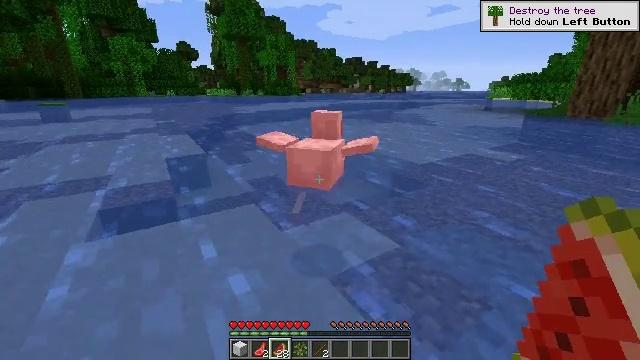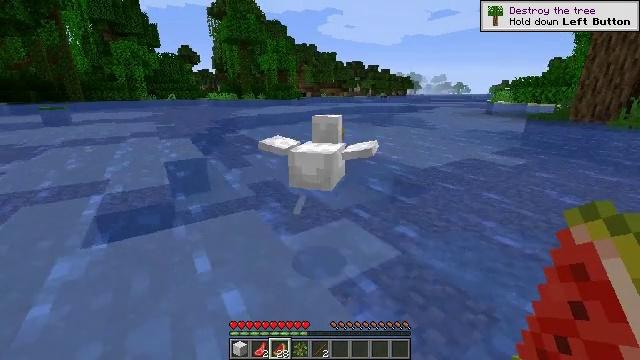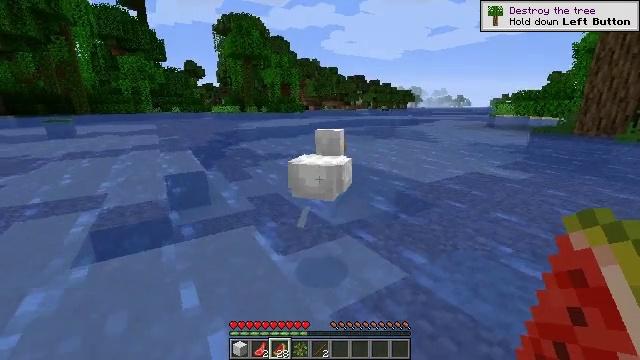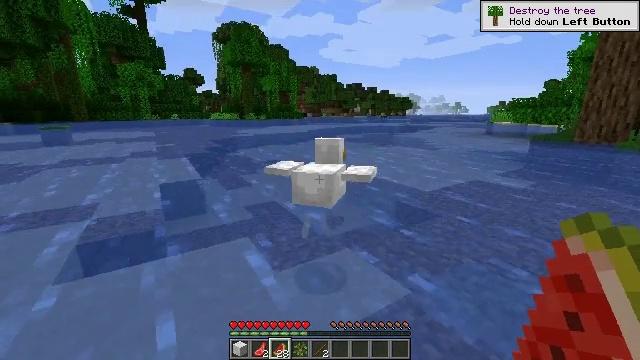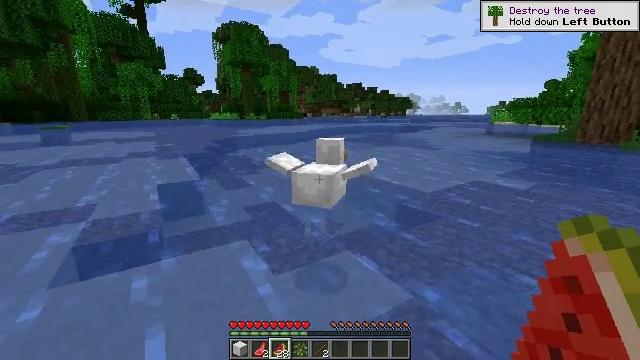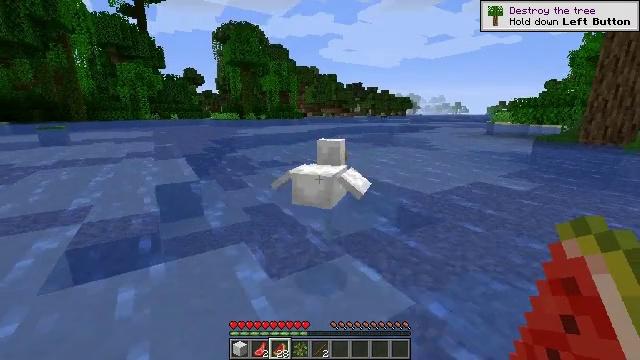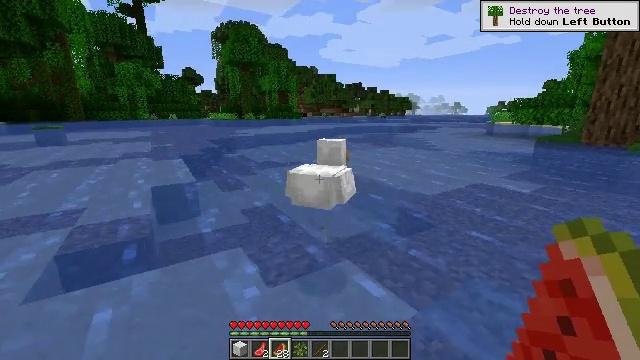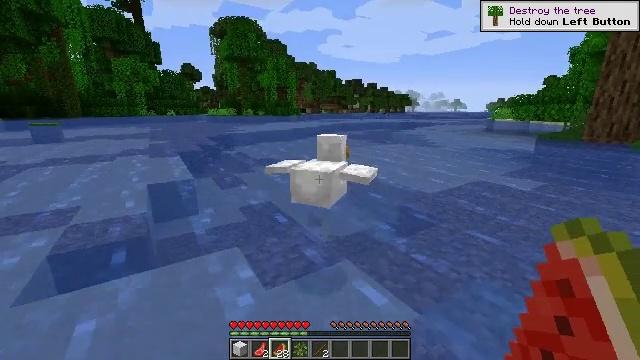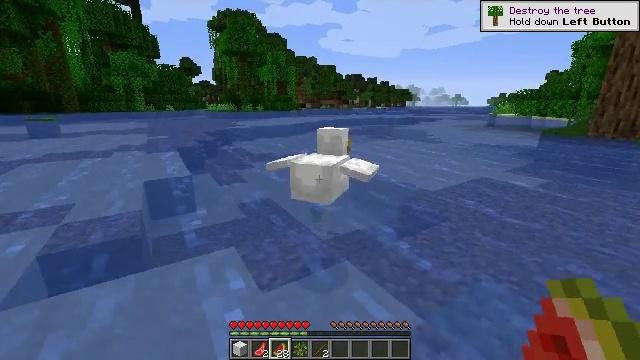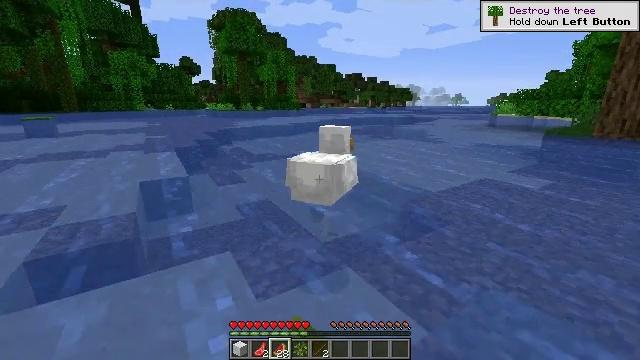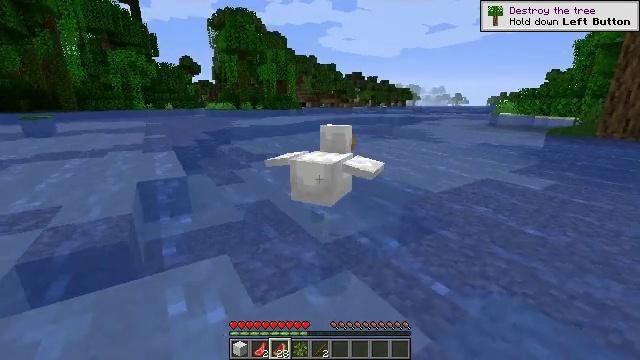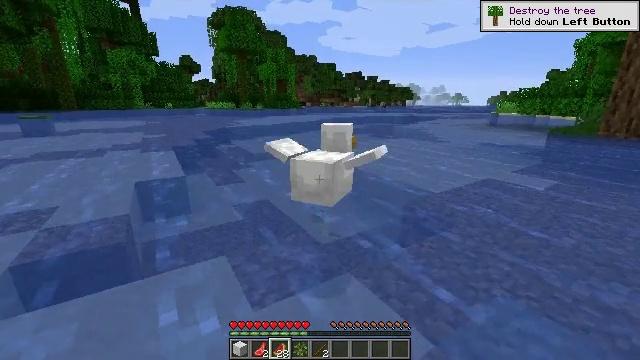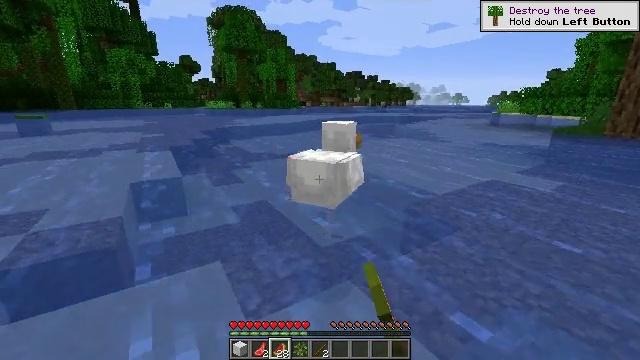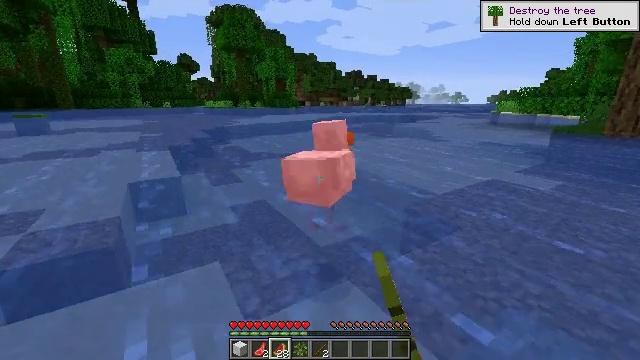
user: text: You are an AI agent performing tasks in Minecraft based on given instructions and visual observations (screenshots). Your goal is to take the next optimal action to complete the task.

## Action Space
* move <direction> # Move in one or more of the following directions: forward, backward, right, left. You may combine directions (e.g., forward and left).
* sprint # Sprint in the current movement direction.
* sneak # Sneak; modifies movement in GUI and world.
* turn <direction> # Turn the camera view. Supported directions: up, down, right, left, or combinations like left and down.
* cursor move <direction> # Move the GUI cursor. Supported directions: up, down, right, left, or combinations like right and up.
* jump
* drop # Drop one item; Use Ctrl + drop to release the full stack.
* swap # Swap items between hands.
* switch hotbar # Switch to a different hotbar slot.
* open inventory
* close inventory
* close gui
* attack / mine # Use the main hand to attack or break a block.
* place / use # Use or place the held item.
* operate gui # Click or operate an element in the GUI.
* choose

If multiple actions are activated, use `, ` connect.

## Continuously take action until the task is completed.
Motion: motion action
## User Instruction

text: Kill mobs.
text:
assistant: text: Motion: move forward
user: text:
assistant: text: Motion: move forward, turn up
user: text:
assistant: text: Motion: move forward, turn up
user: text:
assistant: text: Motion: move forward
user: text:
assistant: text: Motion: move forward
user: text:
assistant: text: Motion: move forward
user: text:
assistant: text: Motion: move forward
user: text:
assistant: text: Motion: move forward, turn down, attack / mine
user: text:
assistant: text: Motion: move forward, attack / mine
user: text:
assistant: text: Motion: move forward, attack / mine
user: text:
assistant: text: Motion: move forward, attack / mine
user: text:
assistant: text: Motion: move forward
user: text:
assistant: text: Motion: move forward
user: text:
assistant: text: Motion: no_op